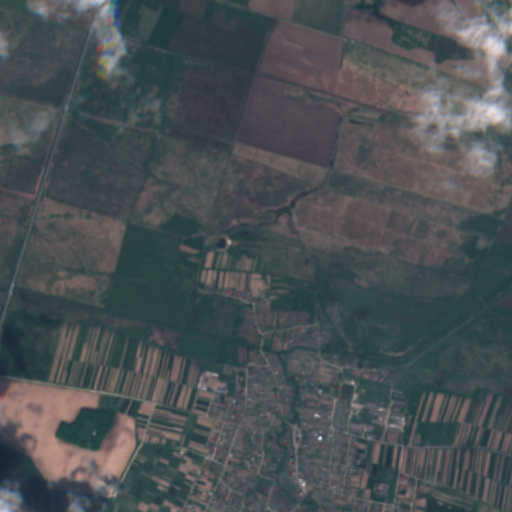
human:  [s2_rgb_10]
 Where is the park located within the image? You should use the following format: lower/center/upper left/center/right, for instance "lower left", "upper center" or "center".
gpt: The park is located in the lower of the image.
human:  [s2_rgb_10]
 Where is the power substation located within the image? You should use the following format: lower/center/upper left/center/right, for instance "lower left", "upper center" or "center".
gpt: The power substation is located in the lower right of the image.
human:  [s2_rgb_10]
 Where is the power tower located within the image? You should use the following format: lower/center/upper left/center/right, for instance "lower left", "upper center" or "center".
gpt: The power tower is located in the right of the image.
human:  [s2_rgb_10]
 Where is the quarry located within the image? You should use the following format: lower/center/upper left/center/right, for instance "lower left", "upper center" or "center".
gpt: There is no quarry in the image.